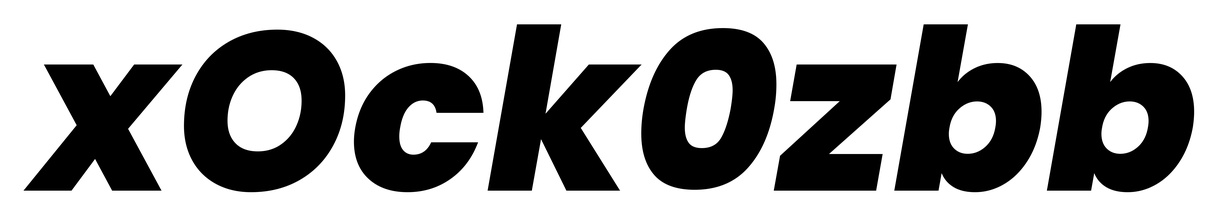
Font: Poppins-ExtraBoldItalic